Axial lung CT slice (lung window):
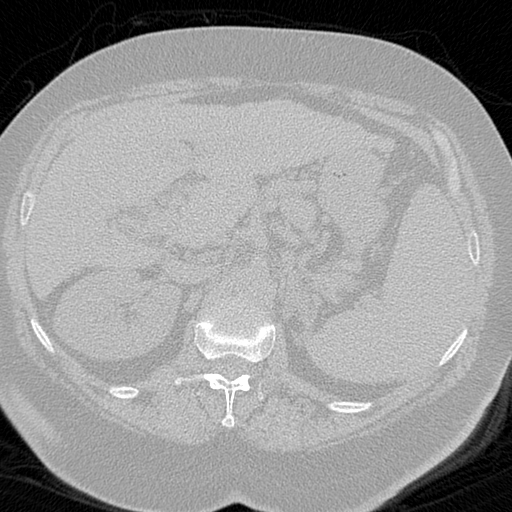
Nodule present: no